已知椭圆 $C$ 的中心在原点 $O$，焦点在 $x$ 轴上，离心率为 $\frac{\sqrt{3}}{2}$，以椭圆 $C$ 的四个顶点为顶点的四边形的面积为 $4$。

\vspace{0.5em}

(1) 求椭圆 $C$ 的标准方程；

\vspace{0.5em}

(2) 设椭圆 $C$ 的右顶点为 $D$，若直线 $l$ 与椭圆 $C$ 交于 $A,B$ 两点，满足 $|\overrightarrow{DA} + \overrightarrow{DB}| = |\overrightarrow{DA} - \overrightarrow{DB}|$，证明：直线 $l$ 过定点。
【解答】
{【解】}

(1) 设椭圆 $C$ 的长半轴长为 $a$，短半轴长为 $b$，半焦距为 $c$。
由已知，$\frac{c}{a} = \frac{\sqrt{3}}{2}$，即 $c = \frac{\sqrt{3}a}{2}$，
又 $b^2 + c^2 = a^2$，所以 $b^2 = \frac{a^2}{4}$，$b = \frac{1}{2}a$。

由 $2ab = 4$，可得 $a^2 = 4$，所以 $a = 2$，$b = 1$。
因为 $C$ 的焦点在 $x$ 轴上，所以 $C$ 的标准方程是 $\frac{x^2}{4} + y^2 = 1$。

---

(2) 证明：由 (1) 知 $D(2,0)$，
设 $A(x_1,y_1)$，$B(x_2,y_2)$，$x_1,x_2 \in (-2,2)$。

将 $|\overrightarrow{DA} + \overrightarrow{DB}| = |\overrightarrow{DA} - \overrightarrow{DB}|$ 两边平方，
化简得 $4\overrightarrow{DA} \cdot \overrightarrow{DB} = 0$，
所以 $\overrightarrow{DA} \cdot \overrightarrow{DB} = 0$，
即 $(x_1 - 2)(x_2 - 2) + y_1y_2 = 0$，

即 $x_1x_2 - 2(x_1 + x_2) + y_1y_2 + 4 = 0$。

① 当直线 $l$ 垂直于 $x$ 轴时，
\[
\begin{cases}
x_1 = x_2 \\
y_1 = -y_2
\end{cases}
\quad \text{且} \quad \frac{x_1^2}{4} + y_1^2 = 1,
\]
故 $5x_1^2 - 16x_1 + 12 = 0$，解得 $x_1 = \frac{6}{5}$ 或 $x = 2$（舍去），

此时 $l$ 过点 $\left(\frac{6}{5},0\right)$。

② 当直线 $l$ 的斜率存在时，设 $l: y = kx + m$，

联立方程
\[
\begin{cases}
y = kx + m \\
\frac{x^2}{4} + y^2 = 1
\end{cases}
\]
得 $(1 + 4k^2)x^2 + 8kmx + 4m^2 - 4 = 0$。

由 $\Delta = 64k^2m^2 - 4(1 + 4k^2)(4m^2 - 4) = 16(4k^2 - m^2 + 1) > 0$，
得 $m^2 < 4k^2 + 1$，且 $x_1 + x_2 = -\frac{8km}{1 + 4k^2}$，$x_1x_2 = \frac{4m^2 - 4}{1 + 4k^2}$。

由 $x_1x_2 - 2(x_1 + x_2) + y_1y_2 + 4 = 0$，
得 $x_1x_2 - 2(x_1 + x_2) + (kx_1 + m)(kx_2 + m) + 4 = 0$，
即 $(1 + k^2)x_1x_2 + (km - 2)(x_1 + x_2) + m^2 + 4 = 0$。

将 $x_1 + x_2 = -\frac{8km}{1 + 4k^2}$，$x_1x_2 = \frac{4m^2 - 4}{1 + 4k^2}$ 代入上式，
得
\[
\frac{5m^2 + 16km + 12k^2}{1 + 4k^2} = 0,
\]
即 $5m^2 + 16km + 12k^2 = 0$。

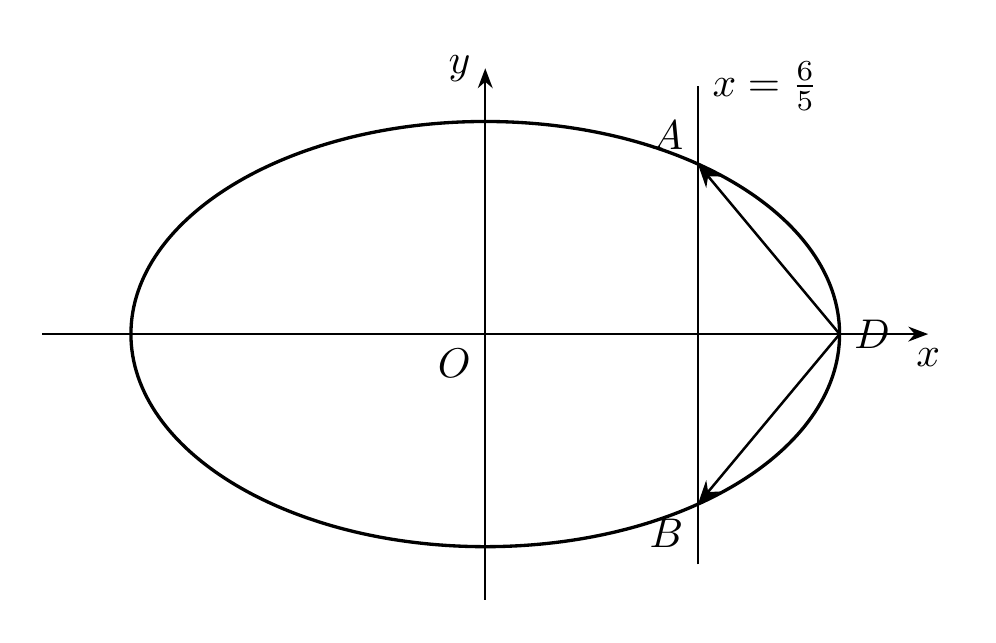
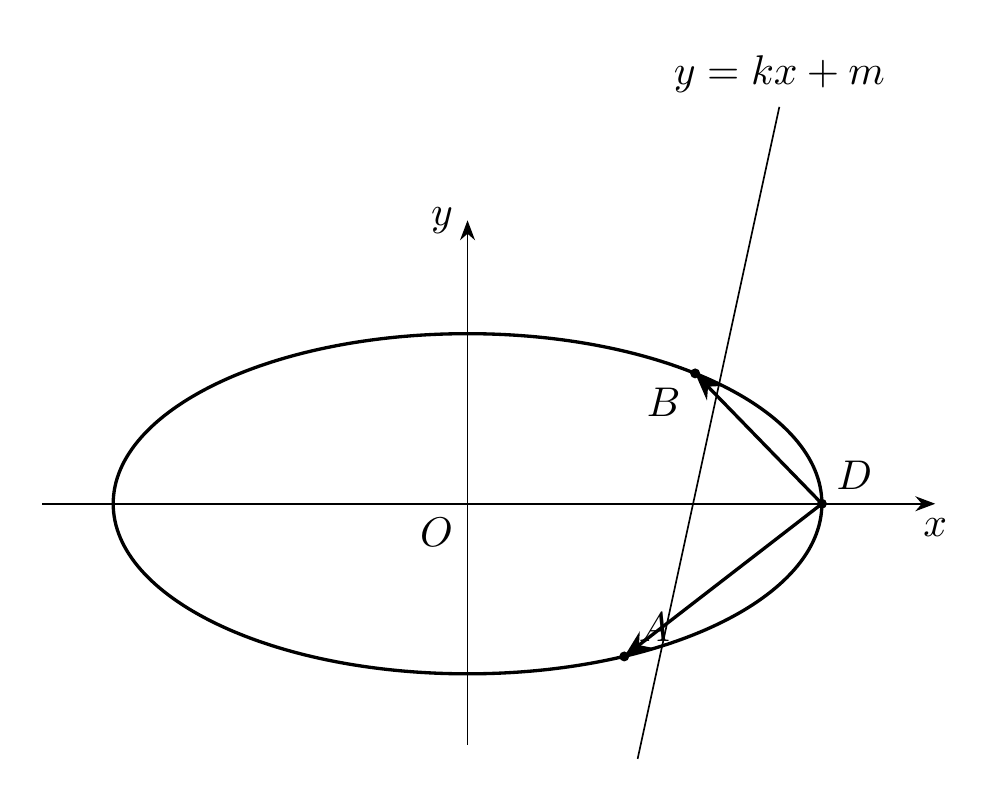